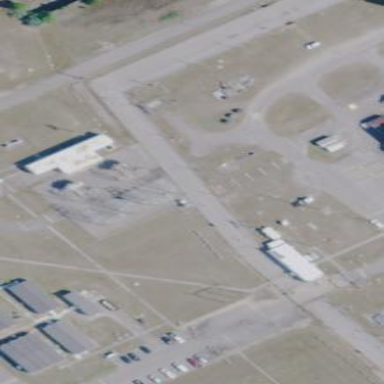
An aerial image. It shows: Industrial power substation surrounded by fence.